Field crop: maize
Growth stage: 2
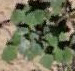
Species: chenopodium